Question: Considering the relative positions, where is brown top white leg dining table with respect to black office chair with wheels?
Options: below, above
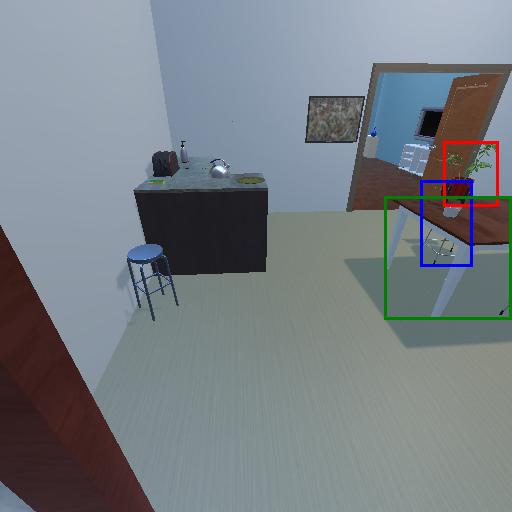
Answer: below